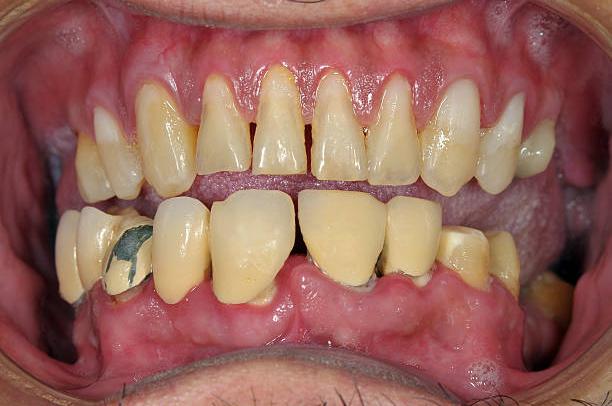
Condition: Calculus